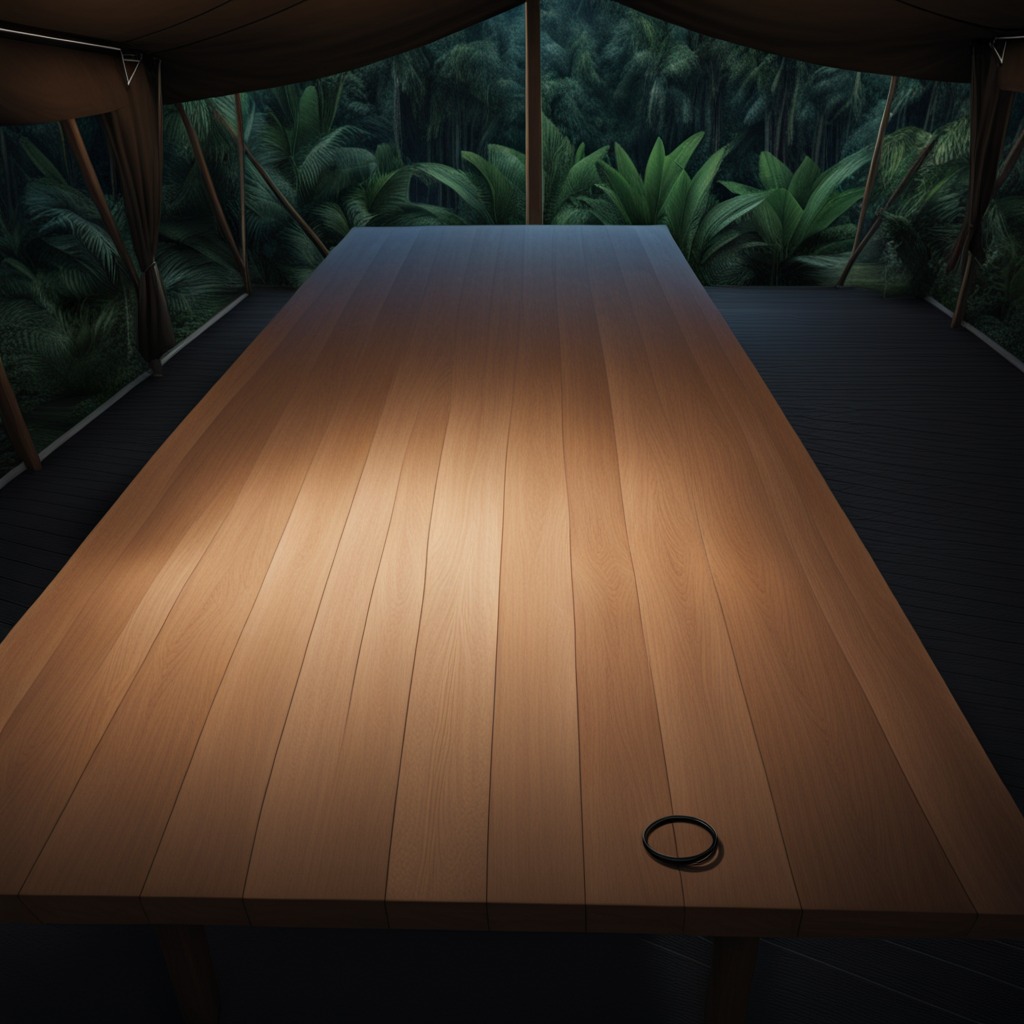
A rubber O-ring is lying on the wooden table.